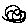
Label: circle